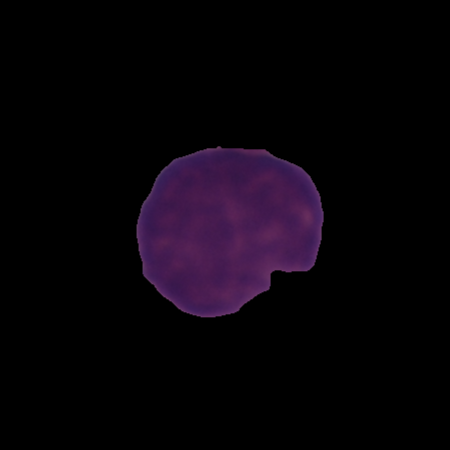
Label: healthy